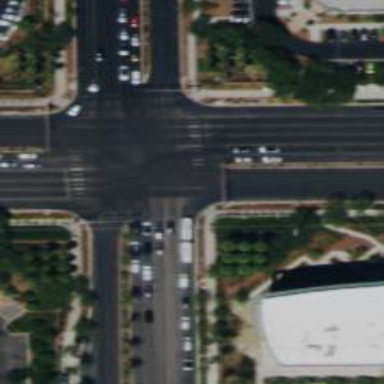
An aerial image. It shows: Solid stop line on the road.